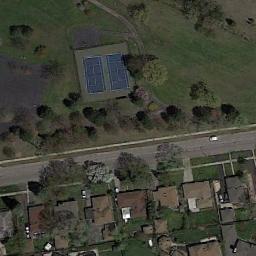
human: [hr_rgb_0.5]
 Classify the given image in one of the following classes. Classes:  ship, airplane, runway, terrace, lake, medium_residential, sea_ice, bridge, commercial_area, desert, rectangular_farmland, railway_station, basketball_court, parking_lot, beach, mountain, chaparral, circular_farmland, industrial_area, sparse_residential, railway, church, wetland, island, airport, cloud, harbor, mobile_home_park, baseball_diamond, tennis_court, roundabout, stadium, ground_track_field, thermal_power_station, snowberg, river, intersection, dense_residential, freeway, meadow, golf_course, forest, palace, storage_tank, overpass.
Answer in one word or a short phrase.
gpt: tennis_court